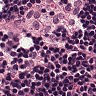
Metastatic tissue present: no